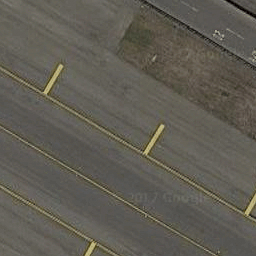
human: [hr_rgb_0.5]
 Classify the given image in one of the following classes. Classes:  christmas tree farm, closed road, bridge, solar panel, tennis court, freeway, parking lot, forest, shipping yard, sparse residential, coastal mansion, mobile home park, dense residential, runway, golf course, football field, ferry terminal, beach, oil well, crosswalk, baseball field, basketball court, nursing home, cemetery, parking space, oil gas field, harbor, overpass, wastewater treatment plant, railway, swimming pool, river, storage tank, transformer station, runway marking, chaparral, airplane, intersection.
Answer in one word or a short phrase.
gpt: runway marking